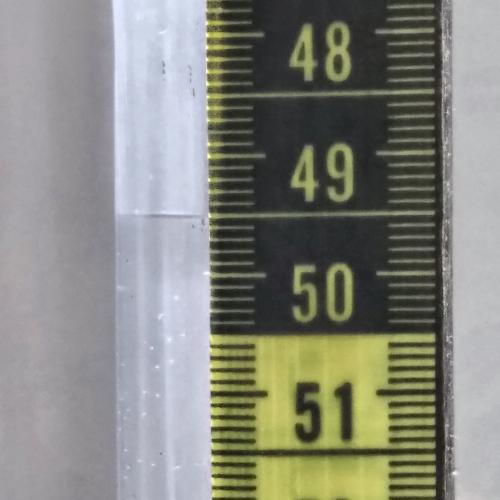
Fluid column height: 49.5 cm